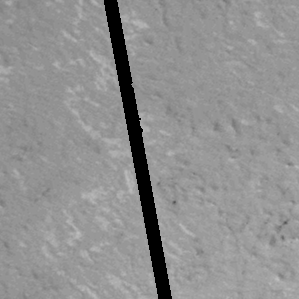
Label: frost